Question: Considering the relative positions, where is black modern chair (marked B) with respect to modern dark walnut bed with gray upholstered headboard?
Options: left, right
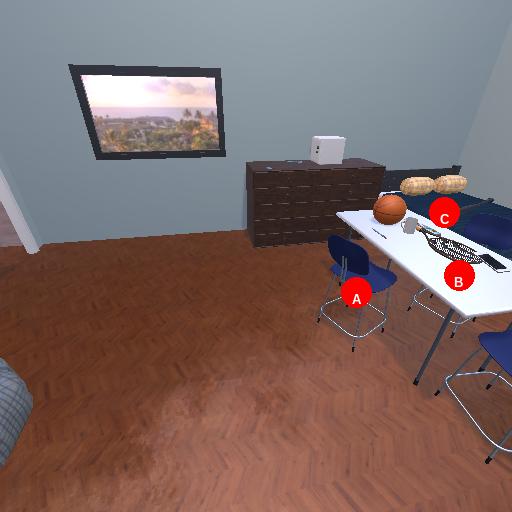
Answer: left